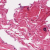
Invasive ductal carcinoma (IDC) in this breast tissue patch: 0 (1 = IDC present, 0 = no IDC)